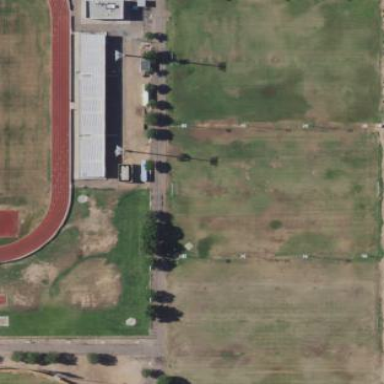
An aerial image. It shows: Pitch designated for sports like soccer and American football.